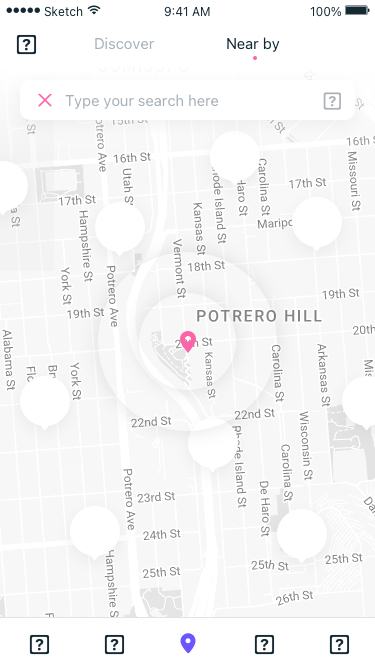
Text in this UI design:
Type your search here






Discover
Near by